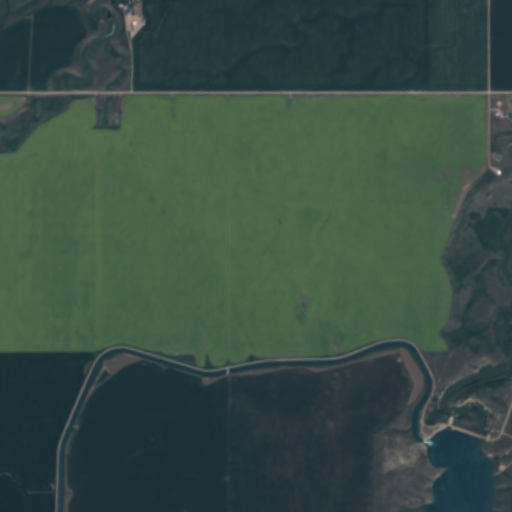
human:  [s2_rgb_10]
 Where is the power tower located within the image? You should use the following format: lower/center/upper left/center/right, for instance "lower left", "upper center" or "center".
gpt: The power tower is located in the upper right of the image.
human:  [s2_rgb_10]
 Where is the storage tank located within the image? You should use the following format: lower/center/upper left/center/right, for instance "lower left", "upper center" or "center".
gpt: The storage tank is located in the upper right of the image.
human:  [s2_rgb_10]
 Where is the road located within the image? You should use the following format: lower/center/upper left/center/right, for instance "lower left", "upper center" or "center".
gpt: There is no road in the image.